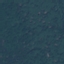
Land use / land cover: Forest